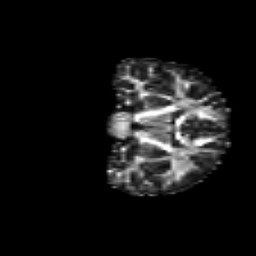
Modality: FA
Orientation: coronal
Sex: female
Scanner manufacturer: siemens
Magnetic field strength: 3 T
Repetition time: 5 s
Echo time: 0.071 s